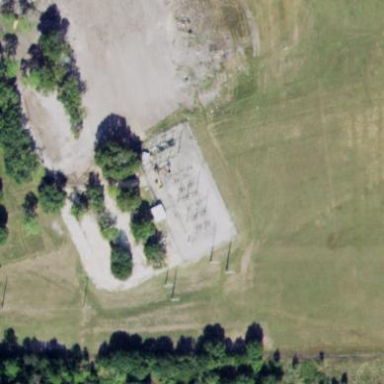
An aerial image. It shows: Distribution-level power substation.